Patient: sex F, age 61
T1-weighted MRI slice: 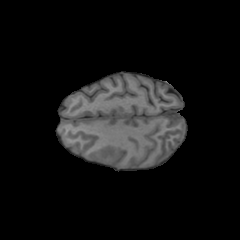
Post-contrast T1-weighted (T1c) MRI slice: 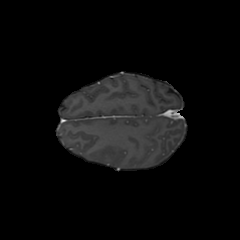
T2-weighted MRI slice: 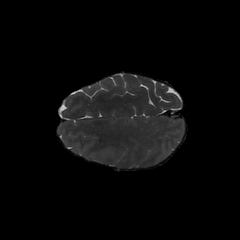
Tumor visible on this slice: no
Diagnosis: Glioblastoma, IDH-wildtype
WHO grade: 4